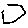
Label: hexagon